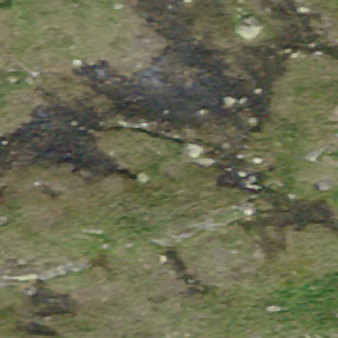
Label: other